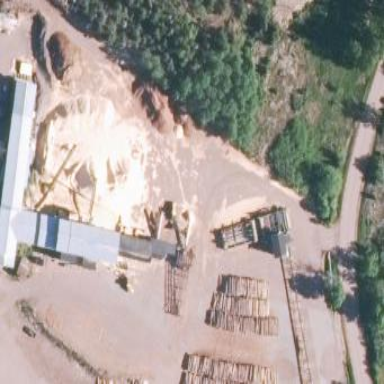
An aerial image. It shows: Industrial building used as sawmill.